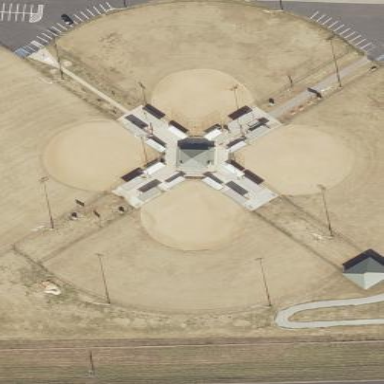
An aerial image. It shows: Softball pitch for leisure and sport activities.